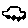
Label: car